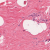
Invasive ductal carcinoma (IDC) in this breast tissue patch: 0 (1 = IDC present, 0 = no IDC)